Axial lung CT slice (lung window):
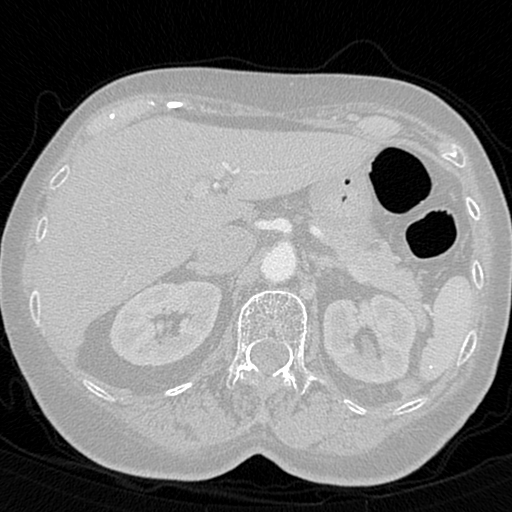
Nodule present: no